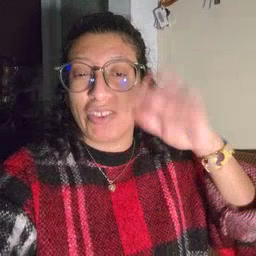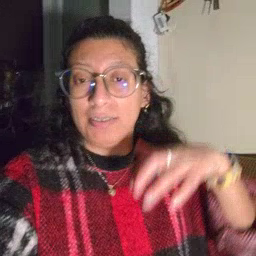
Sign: rain